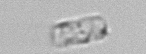
Label: Dactyliosolen_fragilissimus